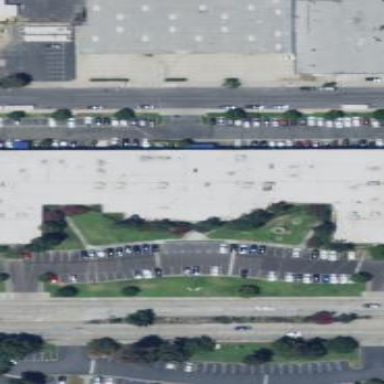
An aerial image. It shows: Commercial building.